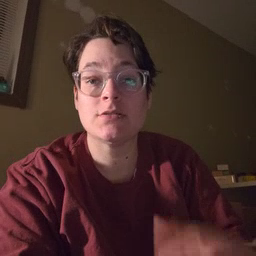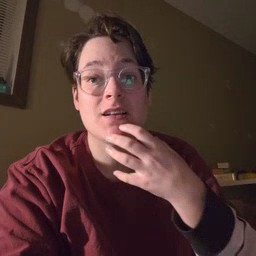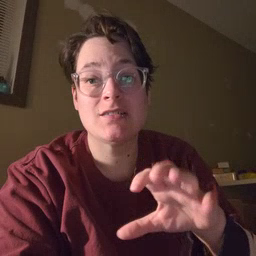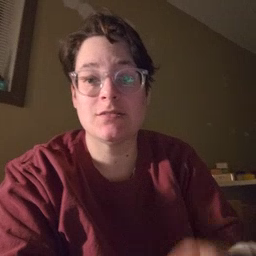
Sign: hot